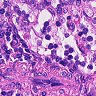
Metastatic tissue present: no